Question: I am facing a strange problem. The eclipse is deteting the same device multiple times and thus is unable to run the project showing error as :
'''
Failed to install MetRoute.apk on device 'EC21BF384504FC4E': adb rejected install command with: more than one device
com.android.ddmlib.AdbCommandRejectedException: more than one device
Launch canceled!
'''
See This image:

I tried to take help of <URL> question but no help after following the process. Does anyone have any other solution.?
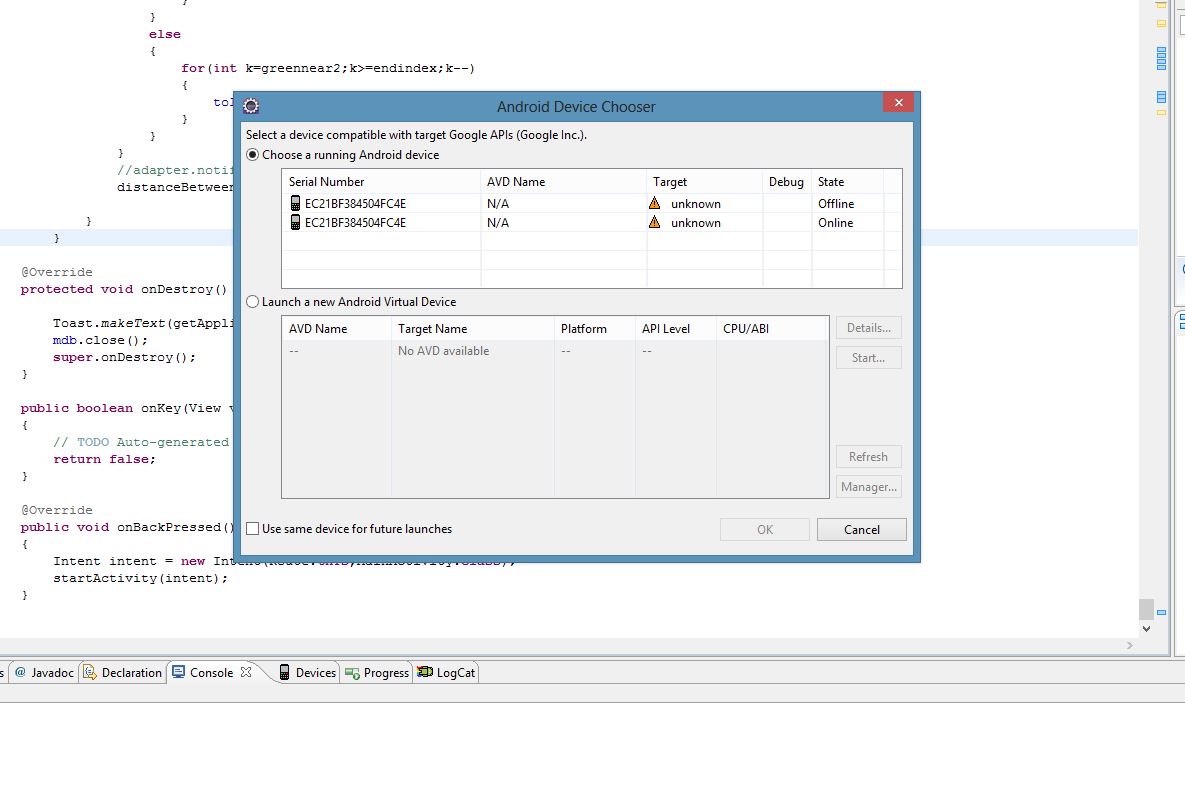
Answer: As told in comments by Ved Praksh, the solution is:
Exit Eclipse
End all adb processes from task manager as well.. Then:
In cmd, adb kill-server --> adb start-server --> adb devices
Then restart eclipse.
Most probably it will show only one device this time.